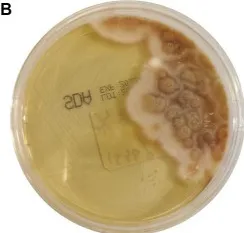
Morphological characteristics of Fusarium solani. (B) The morphology of Fusarium solani on SDA after 96 h of culture.
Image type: radiology (ultrasound)